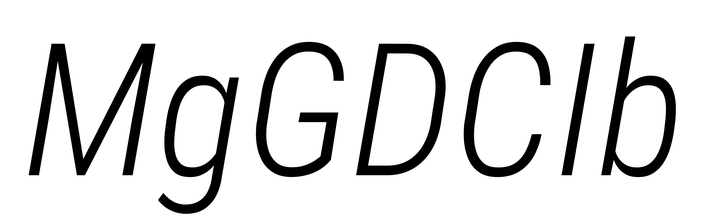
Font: Roboto-Italic_Condensed_Light_Italic